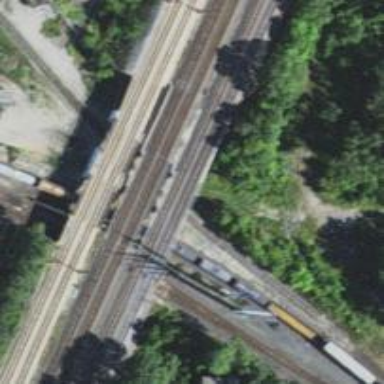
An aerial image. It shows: Junction on the railway.